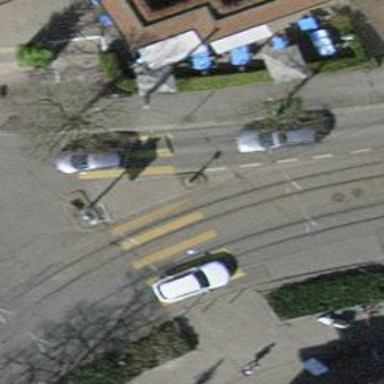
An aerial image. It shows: Uncontrolled zebra crossing with crossing island. The zebra crossing is marked with tram railway crossing nearby.